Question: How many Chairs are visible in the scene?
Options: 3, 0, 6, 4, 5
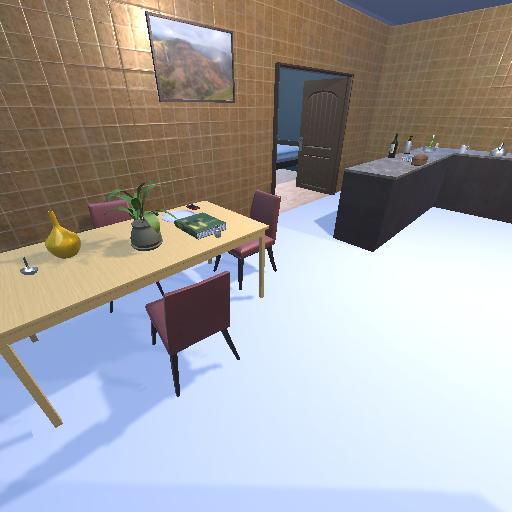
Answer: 3